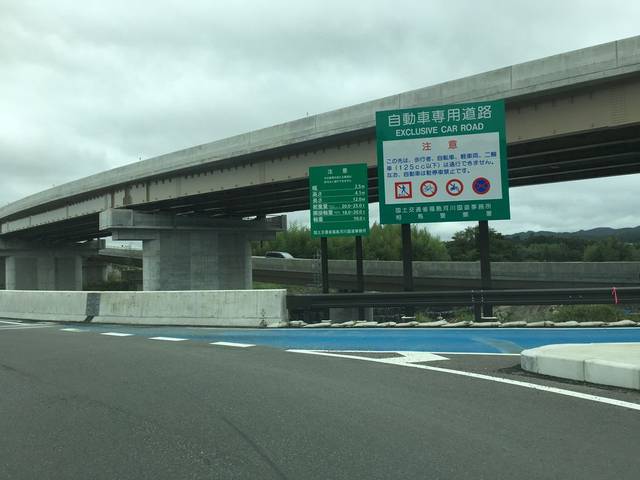
Region: Japan
Coordinates: 37.784, 140.9